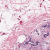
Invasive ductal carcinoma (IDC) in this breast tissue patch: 0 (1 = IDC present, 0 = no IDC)